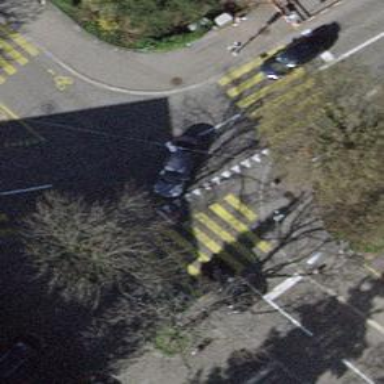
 there are traffic signals and zebra crossing."